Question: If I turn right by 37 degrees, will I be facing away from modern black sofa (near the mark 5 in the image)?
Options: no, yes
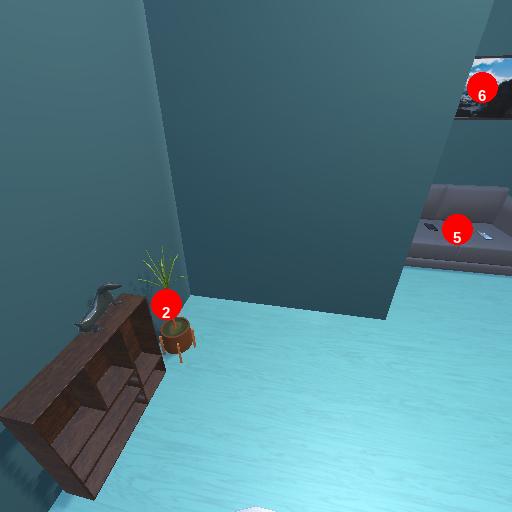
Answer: no